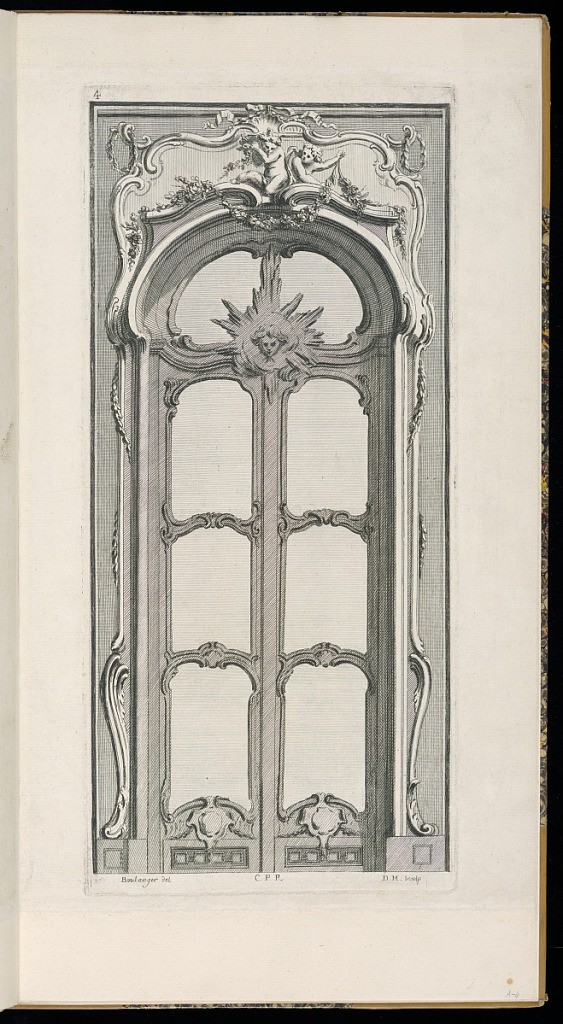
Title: Door Design
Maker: Jean-François-Antoine Boulanger, French?, active mid 18th century
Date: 1755–76
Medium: Etching on laid paper
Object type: Print
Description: A design for a set of arched double doors with glass or blank panels (three on each door and one large overdoor panel). The overdoor features the sculpted head of Apollo surrounded by sun clouds and sun rays. The wood frame features rococo ornament, shells, cartouches, rinceaux, c-scrolls, and acanthus leaf motifs, with festoons of flowers and laurel leaves. An over door panel features two putti with flowers.  The plate is numbered and signed.